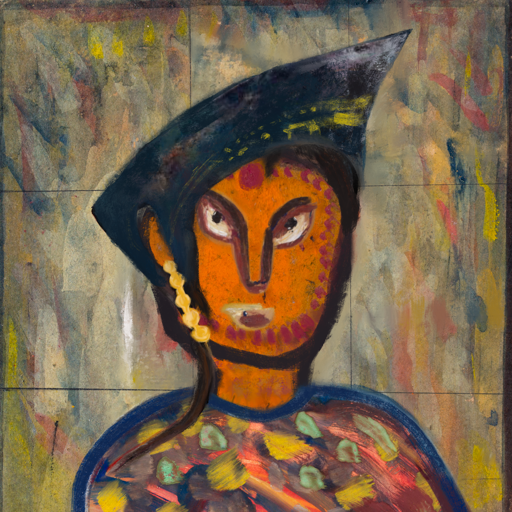
Background: GypsyMother, Head And Neck Front: Doll, Face Front: After_Raid, Bust: Mother_And_Son_Mother, Hair Front: Roy_Bahadur, Head Accessory: Irani, Second Necklace: Blank, Necklace: Blank, Baby: Blank